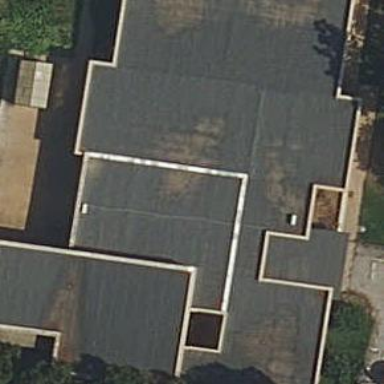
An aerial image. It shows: School building.